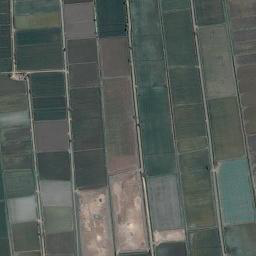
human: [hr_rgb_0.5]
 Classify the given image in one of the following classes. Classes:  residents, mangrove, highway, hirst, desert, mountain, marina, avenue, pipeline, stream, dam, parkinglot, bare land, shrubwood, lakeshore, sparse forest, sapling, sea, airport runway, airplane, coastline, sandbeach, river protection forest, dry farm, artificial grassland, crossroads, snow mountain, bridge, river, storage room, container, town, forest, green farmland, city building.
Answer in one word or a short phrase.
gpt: green farmland